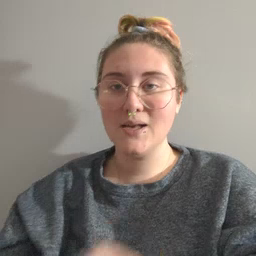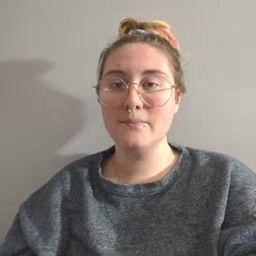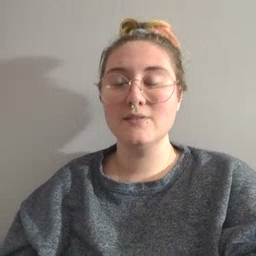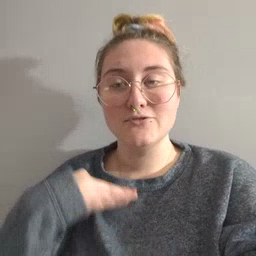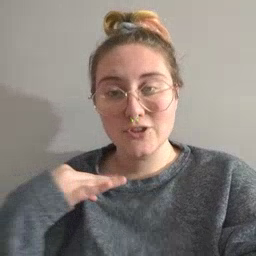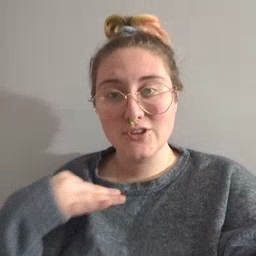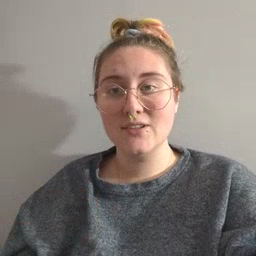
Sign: shirt